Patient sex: F
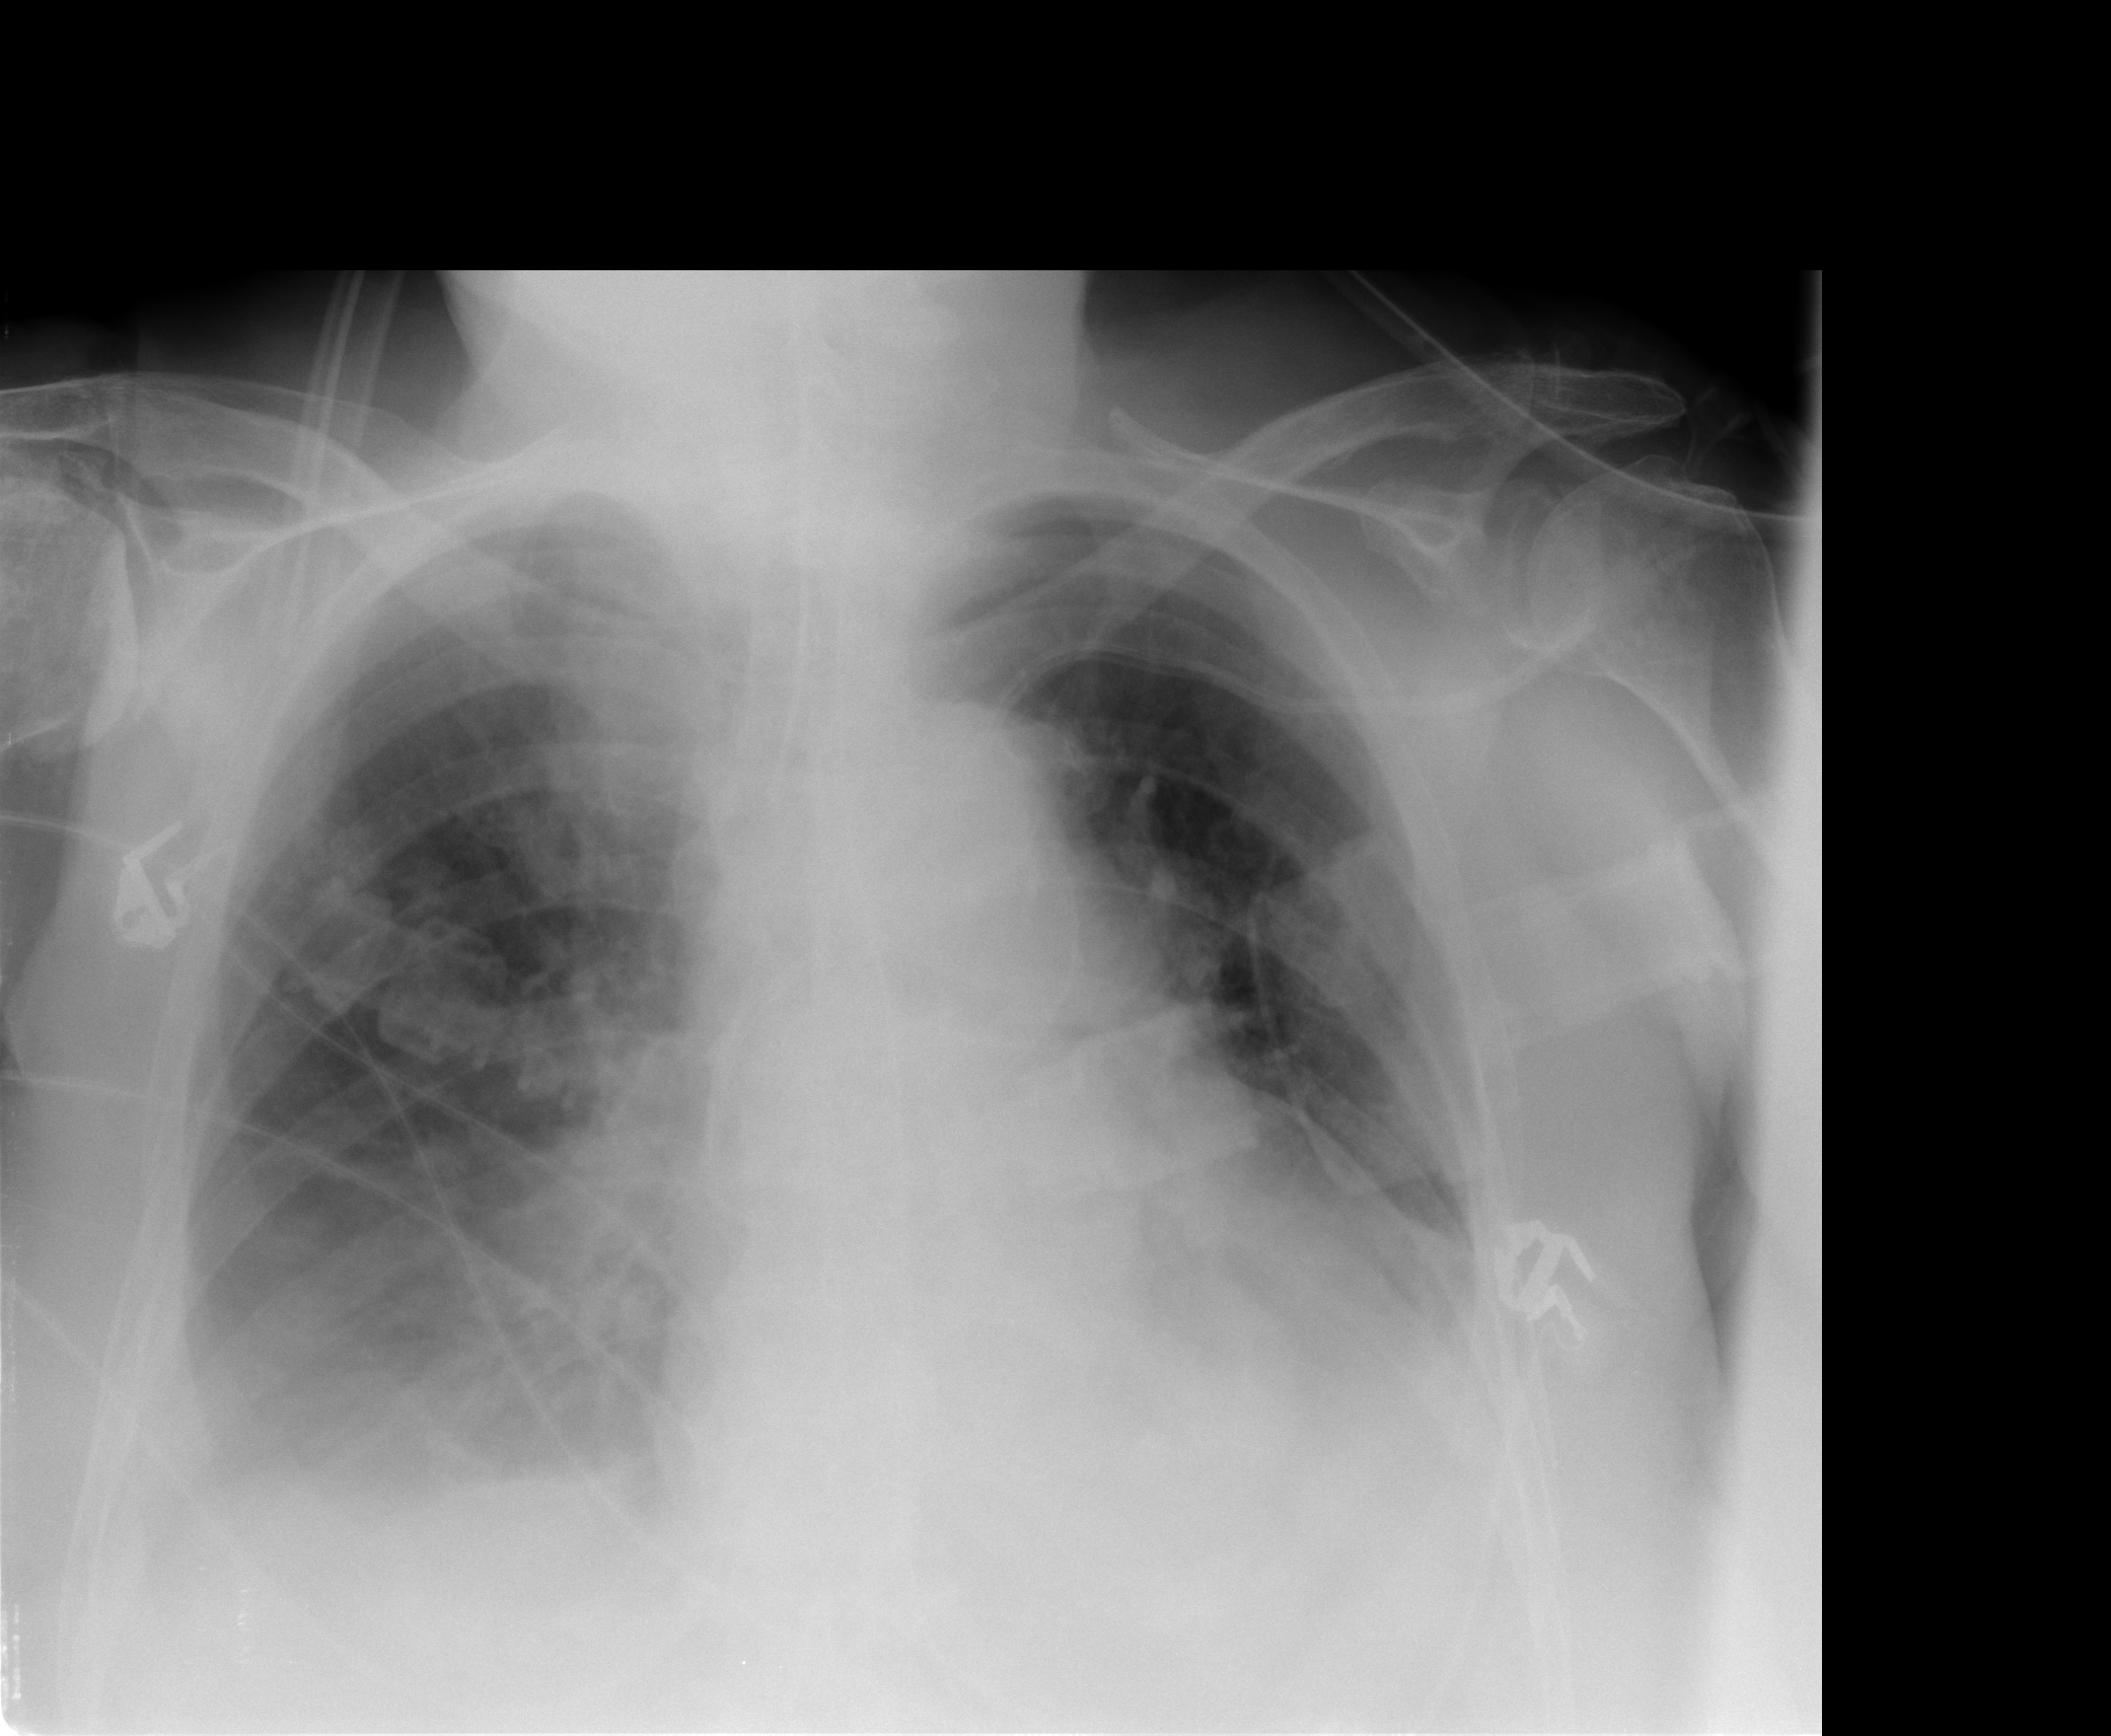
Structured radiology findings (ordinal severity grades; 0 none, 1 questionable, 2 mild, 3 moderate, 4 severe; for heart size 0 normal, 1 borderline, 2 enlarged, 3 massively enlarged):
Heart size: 2
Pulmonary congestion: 2
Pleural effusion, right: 2
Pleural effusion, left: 1
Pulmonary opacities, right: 2
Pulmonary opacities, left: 1
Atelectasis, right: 2
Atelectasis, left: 2